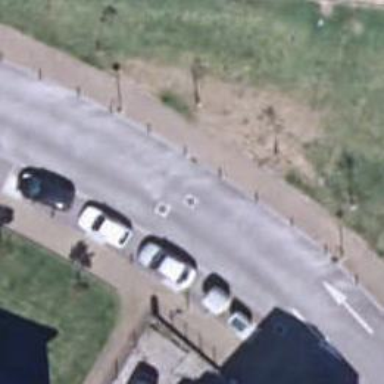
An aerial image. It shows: Paved living street with sidewalks on both sides.